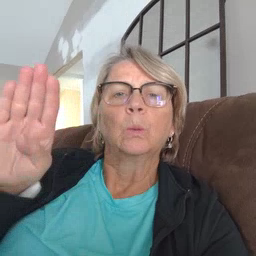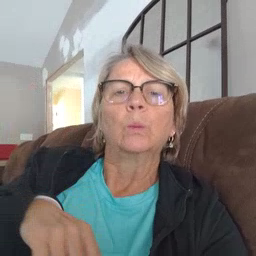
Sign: blue